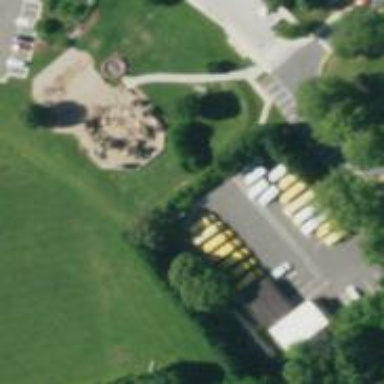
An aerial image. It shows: Playground with mulch surface.